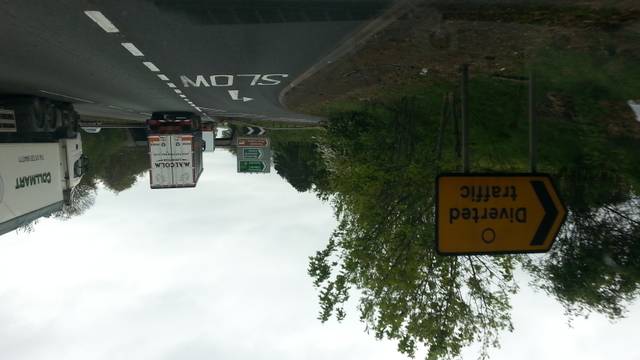
Region: United Kingdom
Coordinates: 52.586, -0.4148